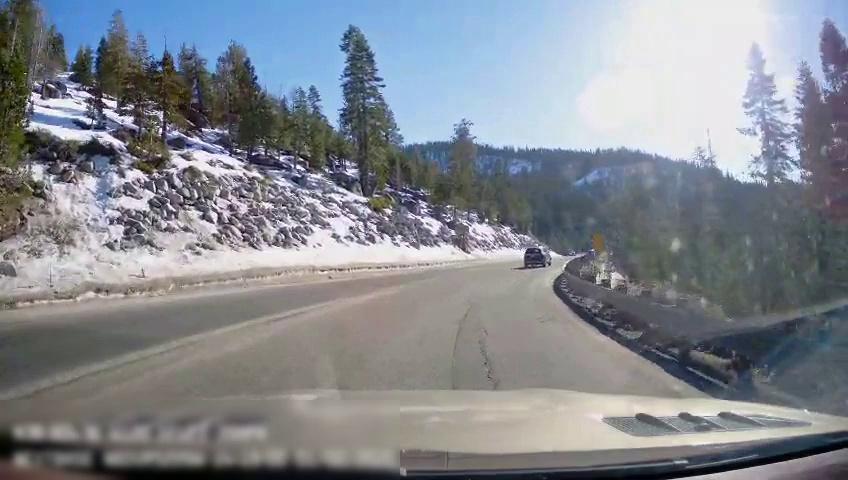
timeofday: Day
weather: Sunny
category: Drivable Space
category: Vehicles | SUV
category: Lanes | Opposite Lane
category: Lanes | Opposite Lane
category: Lanes | Opposite Lane